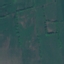
Label: Pasture